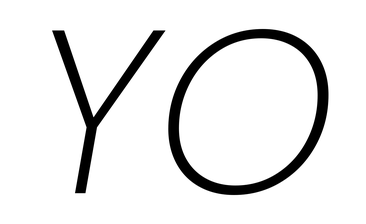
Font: Poppins-ExtraLightItalic